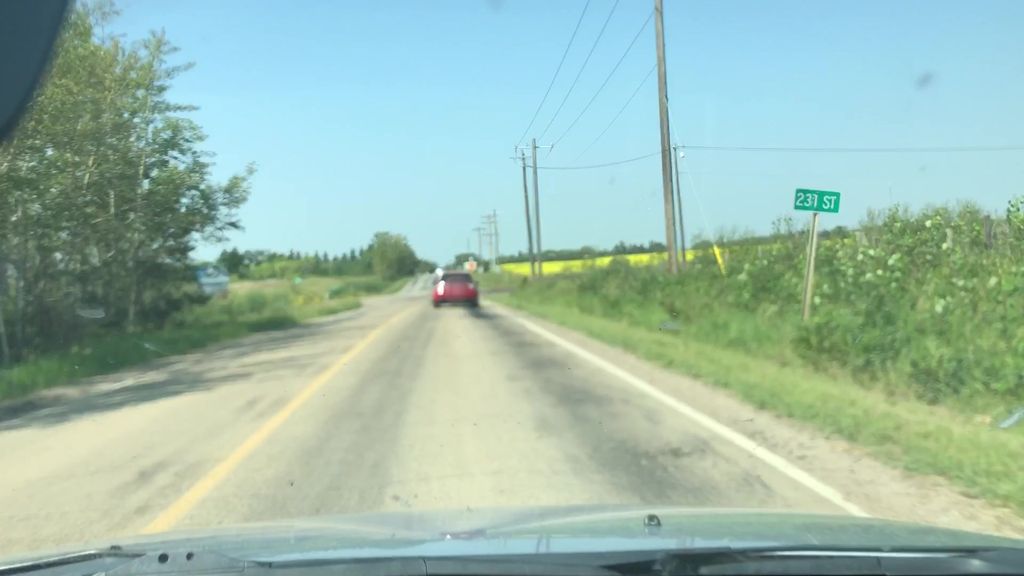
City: edmonton